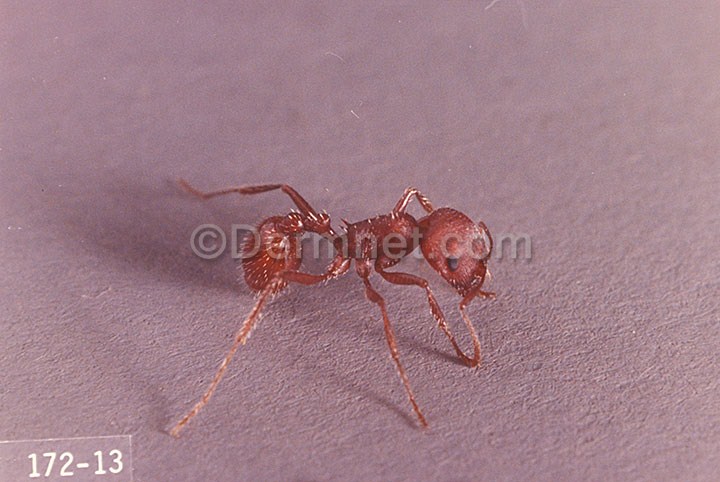
Disease: Scabies Lyme Disease and other Infestations and Bites